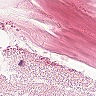
Metastatic tissue present: no